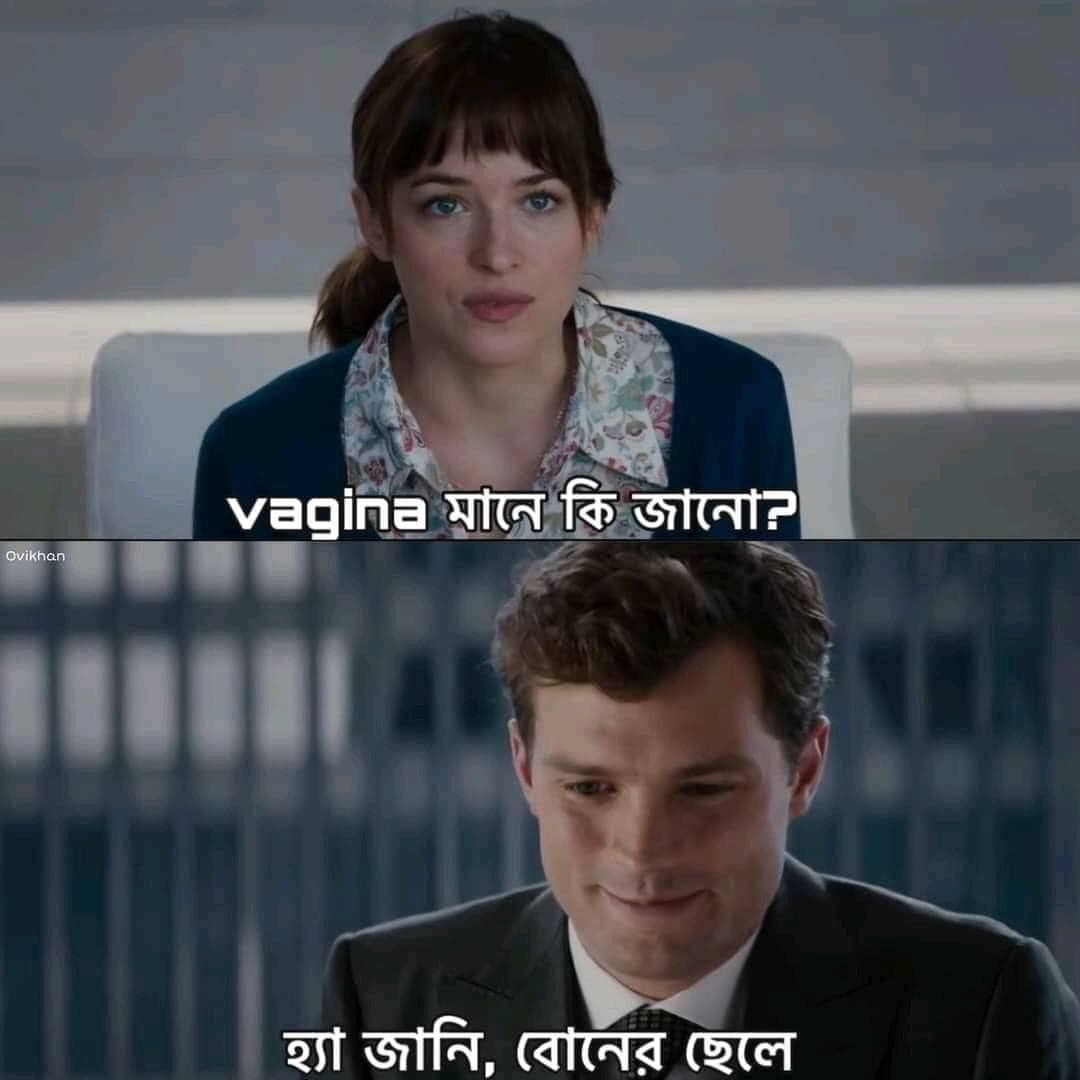
Caption: vagina মানে কি জানো?   হ্যাঁ জানি, বোনের ছেলে
Label: non-hate